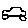
Label: car